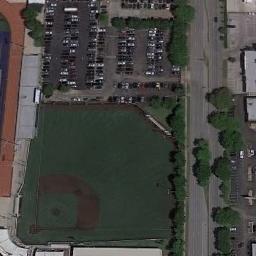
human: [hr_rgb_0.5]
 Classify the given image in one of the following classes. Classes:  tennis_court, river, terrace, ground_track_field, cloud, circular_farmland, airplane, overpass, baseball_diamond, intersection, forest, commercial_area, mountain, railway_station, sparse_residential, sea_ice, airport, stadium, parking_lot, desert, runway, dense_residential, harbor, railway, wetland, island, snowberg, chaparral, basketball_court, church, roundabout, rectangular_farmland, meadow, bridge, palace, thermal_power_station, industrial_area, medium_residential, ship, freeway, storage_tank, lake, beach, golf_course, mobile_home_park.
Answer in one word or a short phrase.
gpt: baseball_diamond